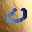
Label: 0